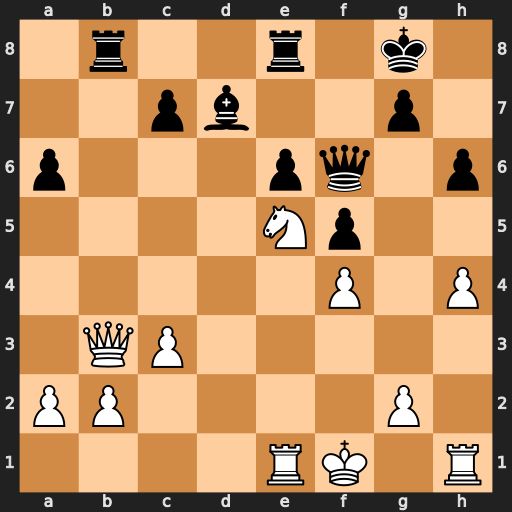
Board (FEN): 1r2r1k1/2pb2p1/p3pq1p/4Np2/5P1P/1QP5/PP4P1/4RK1R
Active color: w
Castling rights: -
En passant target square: -
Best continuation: Nxd7 Rxb3 Nxf6+ gxf6 axb3